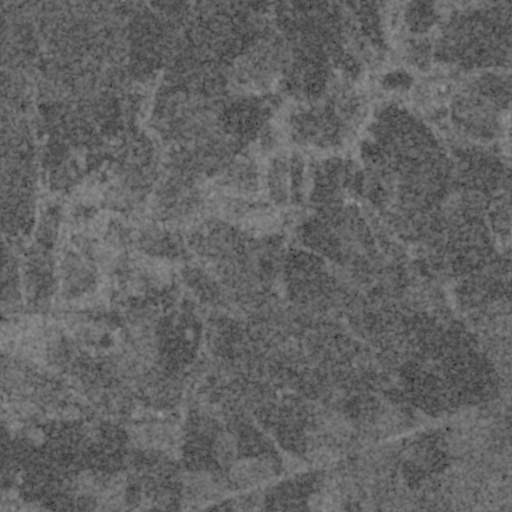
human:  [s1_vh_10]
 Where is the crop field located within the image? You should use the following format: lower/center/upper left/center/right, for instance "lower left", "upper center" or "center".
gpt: The crop field is located in the upper center of the image.
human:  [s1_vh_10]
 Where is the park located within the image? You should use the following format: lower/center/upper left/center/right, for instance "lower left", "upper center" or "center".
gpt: There is no park in the image.

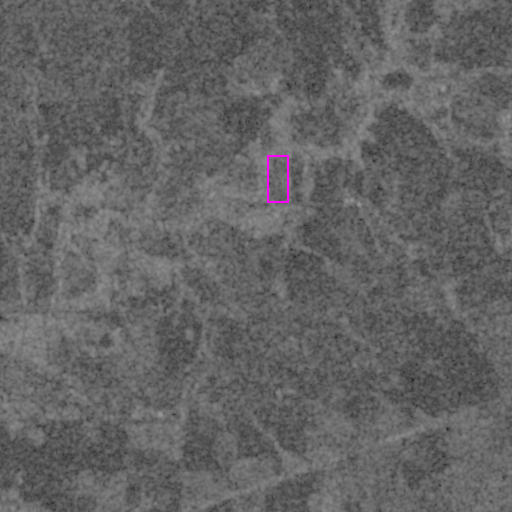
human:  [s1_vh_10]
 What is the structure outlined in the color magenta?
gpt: The structure outlined in magenta is a crop field.
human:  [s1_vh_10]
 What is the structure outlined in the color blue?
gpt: There is no blue outline.